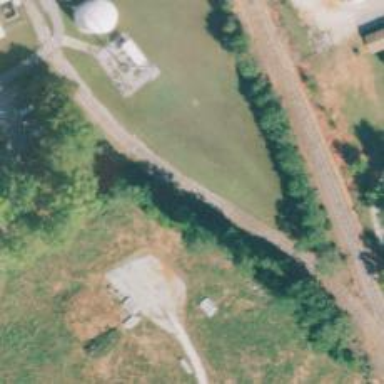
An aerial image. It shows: Rail spur service.